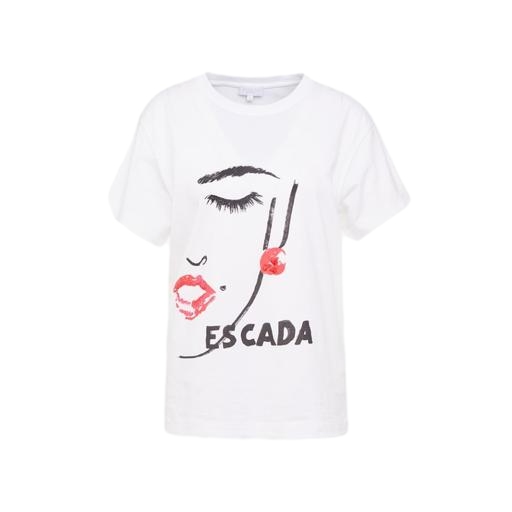
white le paradis boyfriend t-shirt, white printed t-shirt, graphic t-shirt, white background